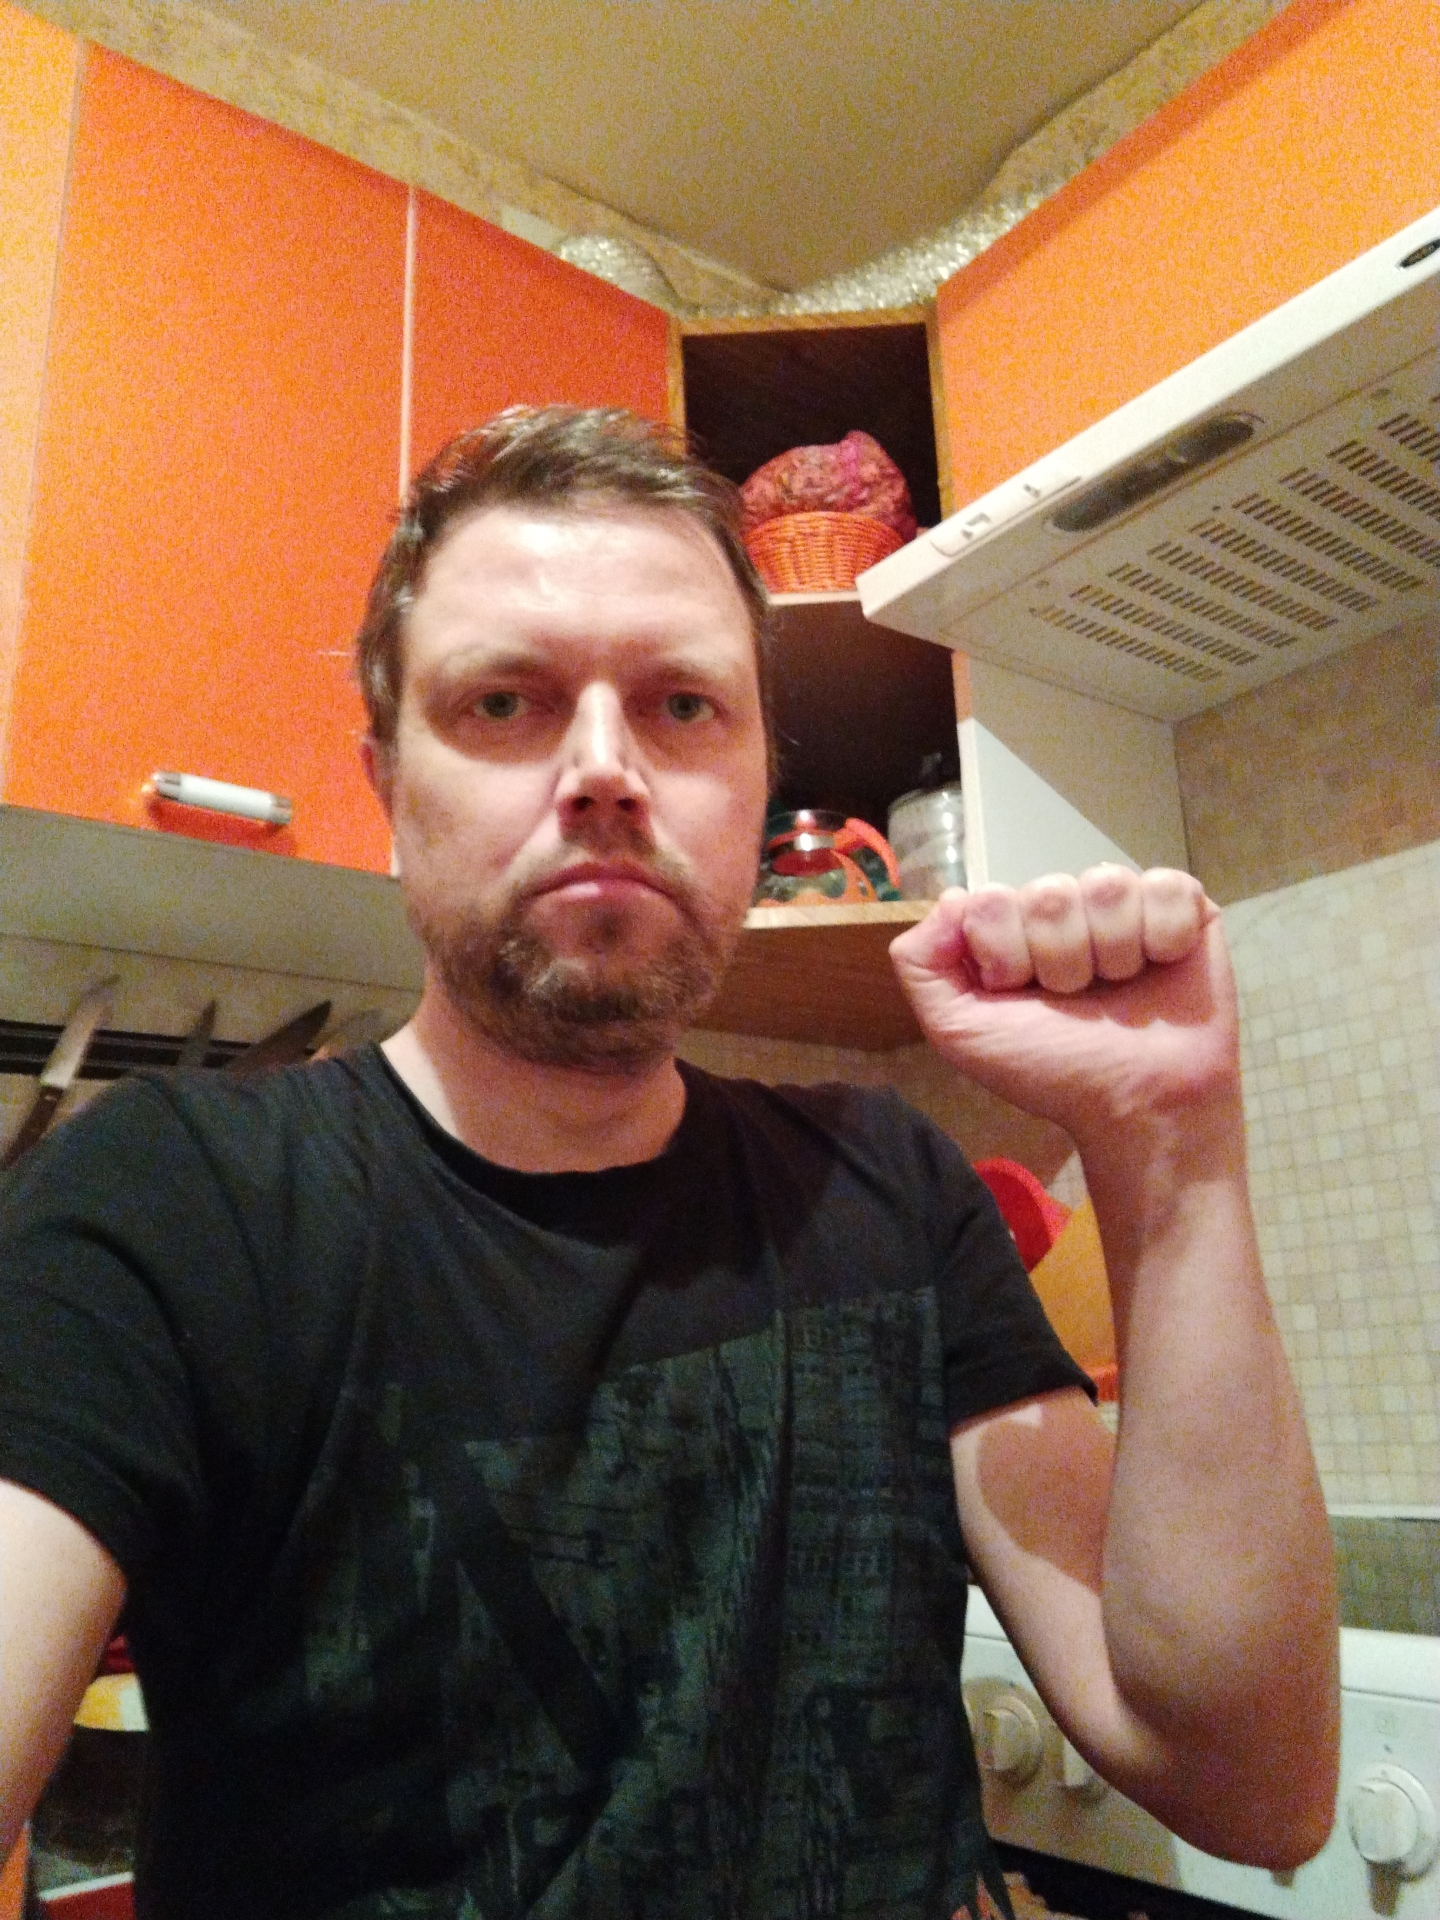
Label: noise